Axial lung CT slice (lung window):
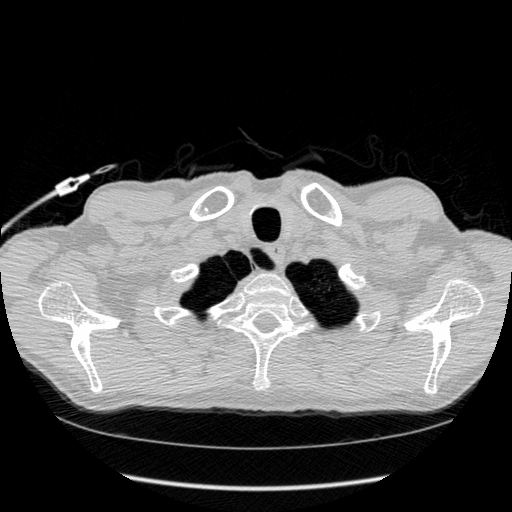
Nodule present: no